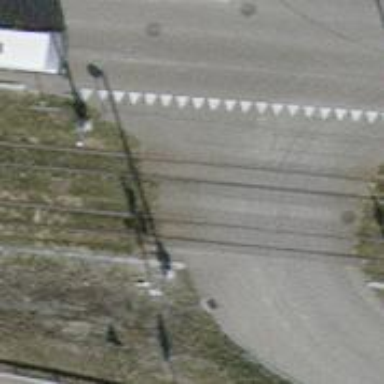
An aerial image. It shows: Level crossing with double half barrier.